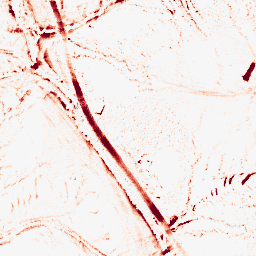
Category: morphological
Decomposition family: morphological
Decomposition parameters: operation: opening
size: 5
Upsampling method: lanczos
Upsampling parameters: scale: 8
Upsampling scale: 8